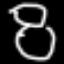
Label: frog